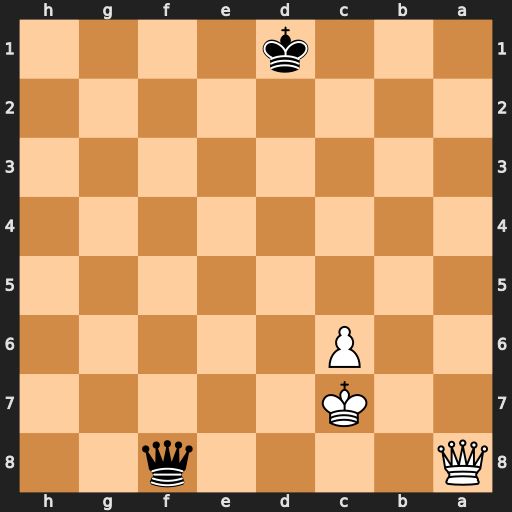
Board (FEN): Q4q2/2K5/2P5/8/8/8/8/3k4
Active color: b
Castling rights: -
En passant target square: -
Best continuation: Qxa8 Kd7 Qa4